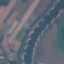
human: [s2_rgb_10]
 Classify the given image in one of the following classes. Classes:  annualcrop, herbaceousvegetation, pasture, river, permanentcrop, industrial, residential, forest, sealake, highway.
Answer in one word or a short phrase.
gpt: River